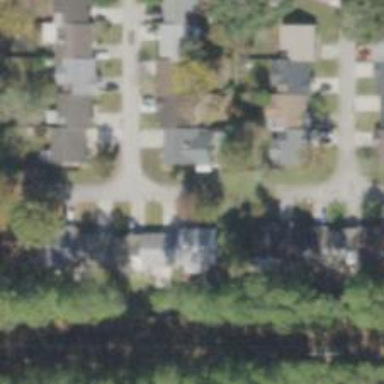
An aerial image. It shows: Residential road.